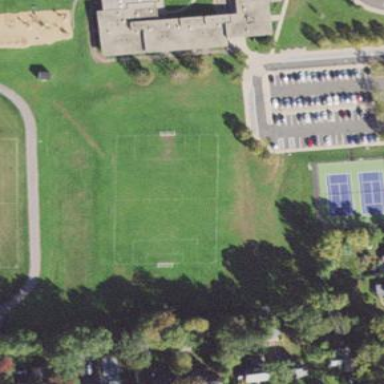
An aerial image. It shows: Soccer pitch for leisure land activities.